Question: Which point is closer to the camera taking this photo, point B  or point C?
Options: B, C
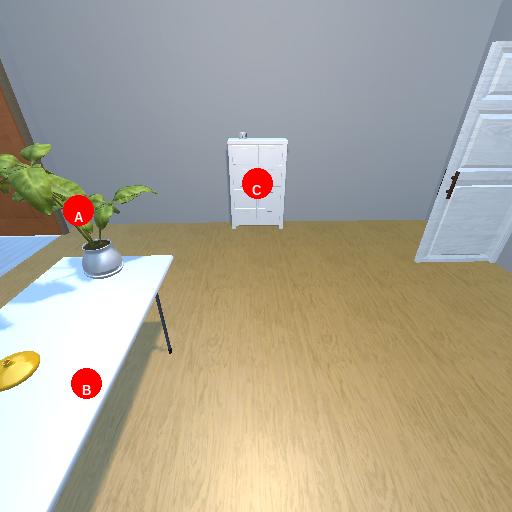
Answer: B